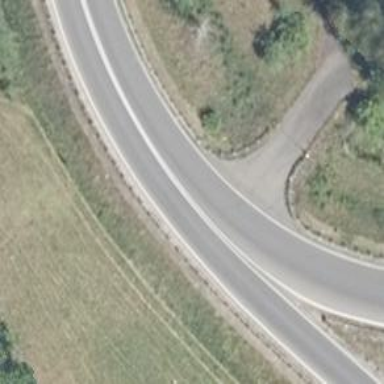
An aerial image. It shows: Asphalt road designated for service vehicles.